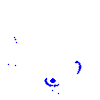
Particle: electron